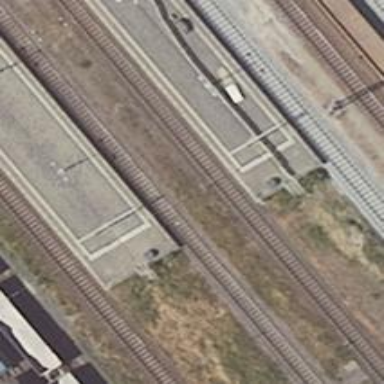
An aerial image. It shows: Railway signal.